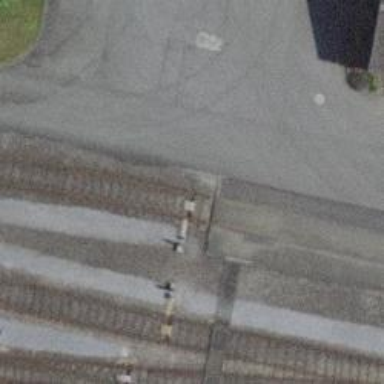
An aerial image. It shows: Railway switch.